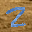
Label: 2